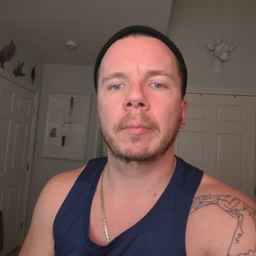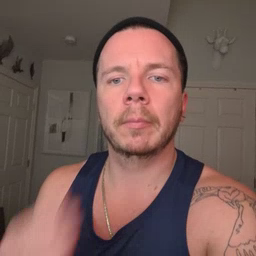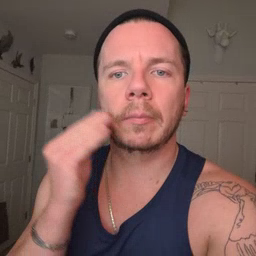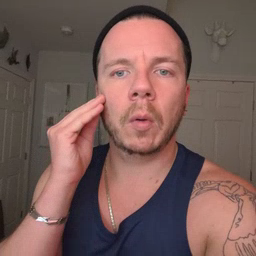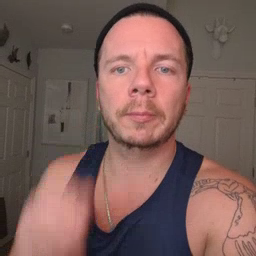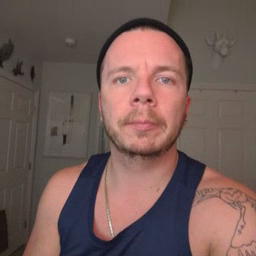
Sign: home